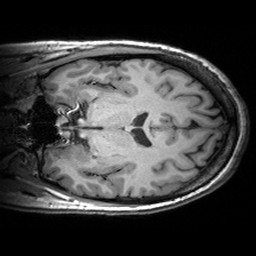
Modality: T1w
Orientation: coronal
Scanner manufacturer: siemens
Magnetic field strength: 3 T
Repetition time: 2.53 s
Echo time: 0.00299 s